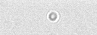
Label: camera_spot